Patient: sex F, age 59
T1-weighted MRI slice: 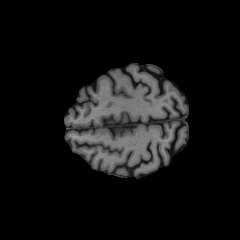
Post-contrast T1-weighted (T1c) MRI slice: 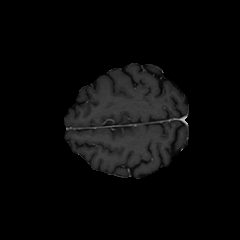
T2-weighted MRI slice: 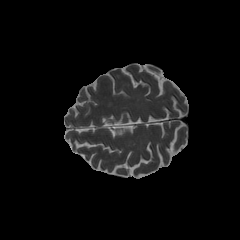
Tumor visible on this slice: no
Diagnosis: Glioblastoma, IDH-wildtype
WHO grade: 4